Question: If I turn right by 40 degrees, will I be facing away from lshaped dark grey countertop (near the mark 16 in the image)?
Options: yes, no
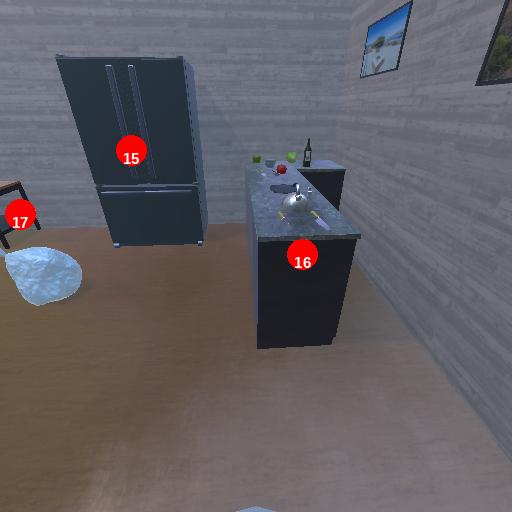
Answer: yes